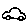
Label: car